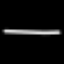
Label: line